Question:
As you see my image, the Navigation title is under the two buttons.
The two left/right buttons are added subviews to navigation Bar.
My code is as follow:
'''
self.navigationItem.titleView.frame=CGRectMake(0, 0, 20, 40);
[[self navigationItem]setTitleView:bigLabel];
'''
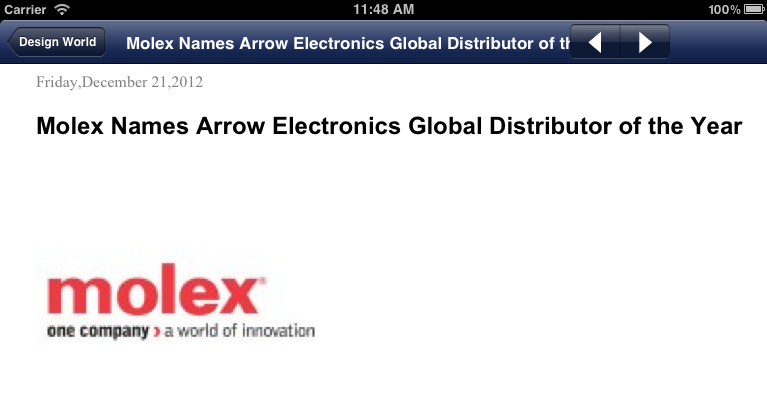
Answer: If your 'UILable' is too long you can set 'navigation bar Title like this way in'iphone' but in ipad you can use same logic :-

'''
- (void)viewDidLoad
{
[super viewDidLoad];
// Do any additional setup after loading the view, typically from a nib.
self.navigationItem.leftBarButtonItem = self.editButtonItem;
UIBarButtonItem *addButton = [[[UIBarButtonItem alloc] initWithBarButtonSystemItem:UIBarButtonSystemItemAdd target:self action:@selector(insertNewObject:)] autorelease];
self.navigationItem.rightBarButtonItem = addButton;
UILabel *label = [[UILabel alloc]initWithFrame:CGRectMake(0.0, 0.0, 320.0, 44.0)];
[label setBackgroundColor:[UIColor clearColor]];
[label setNumberOfLines:0];
[label setTextColor:[UIColor whiteColor]];
[label setTextAlignment:UITextAlignmentCenter];
[label setFont:[UIFont systemFontOfSize:12]];
NSString *str =@"<PHONE> <PHONE> <PHONE> <PHONE> <PHONE> 123456";
[label setText:str];
self.navigationItem.titleView = label;
}
'''
Hope its helps you .. :)